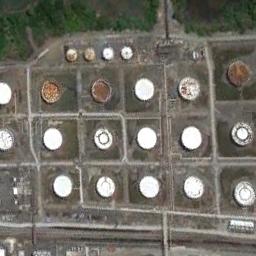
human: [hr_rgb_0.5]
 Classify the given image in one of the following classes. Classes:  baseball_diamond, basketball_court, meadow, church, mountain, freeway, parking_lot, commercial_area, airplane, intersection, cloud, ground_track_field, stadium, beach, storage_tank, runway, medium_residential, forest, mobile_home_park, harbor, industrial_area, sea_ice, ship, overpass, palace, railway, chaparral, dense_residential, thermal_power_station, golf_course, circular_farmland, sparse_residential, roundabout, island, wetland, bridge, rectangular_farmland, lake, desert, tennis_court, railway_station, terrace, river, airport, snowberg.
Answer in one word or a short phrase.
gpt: storage_tank